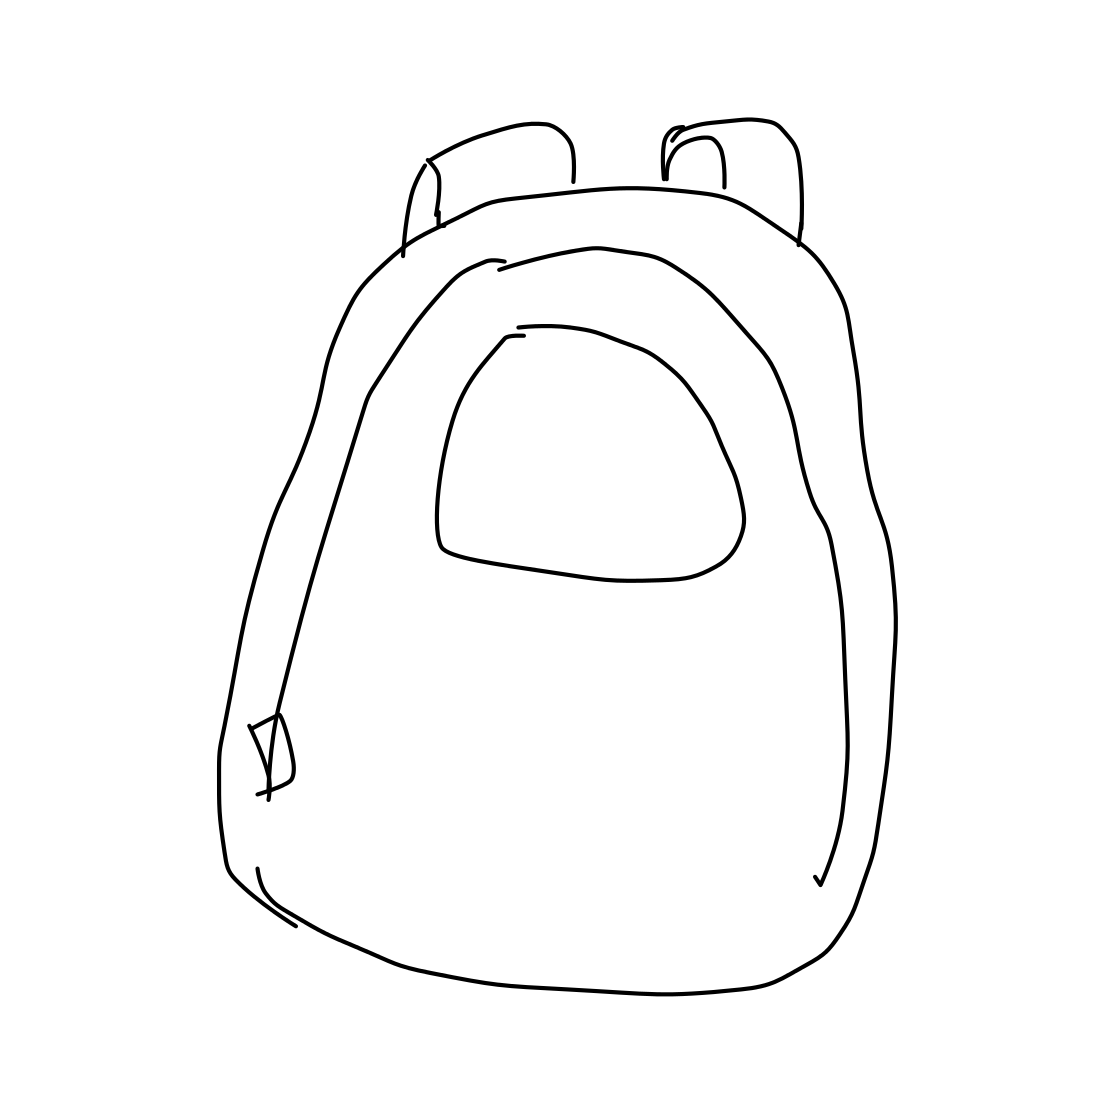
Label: backpack